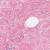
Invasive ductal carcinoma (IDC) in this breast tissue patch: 0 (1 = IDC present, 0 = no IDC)